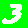
Digit: 3